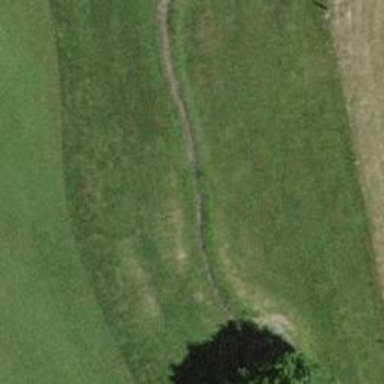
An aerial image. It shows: Ditch serving as waterway.